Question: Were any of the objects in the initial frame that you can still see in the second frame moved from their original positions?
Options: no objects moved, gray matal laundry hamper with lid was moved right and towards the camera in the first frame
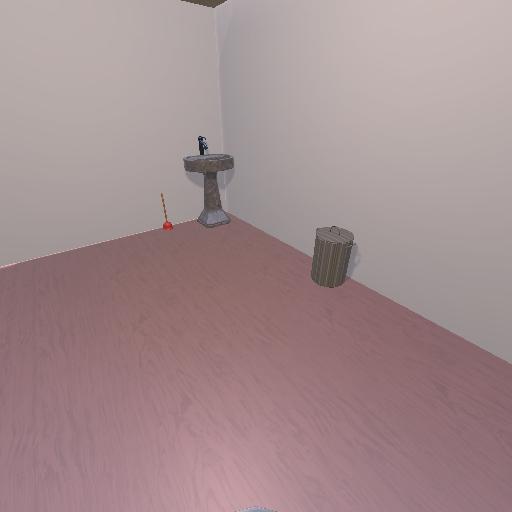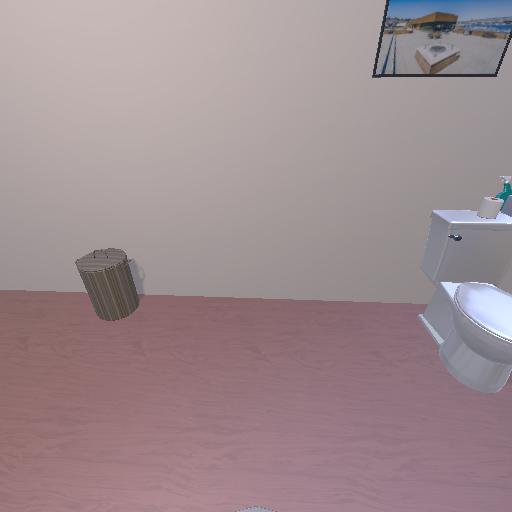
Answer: no objects moved